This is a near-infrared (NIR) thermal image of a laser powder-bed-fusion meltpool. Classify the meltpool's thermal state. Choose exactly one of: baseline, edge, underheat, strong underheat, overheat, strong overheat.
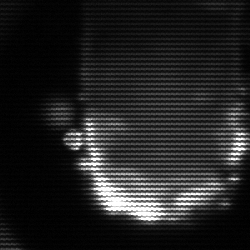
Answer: baseline